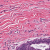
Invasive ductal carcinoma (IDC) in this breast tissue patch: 0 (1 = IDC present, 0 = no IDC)